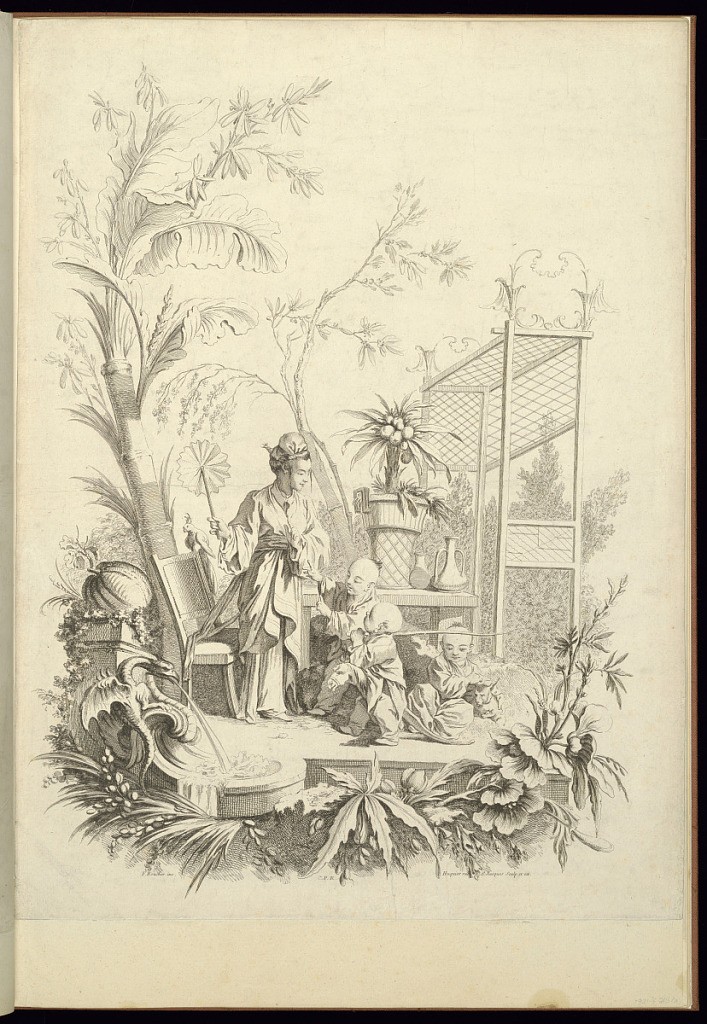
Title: Chinoiserie with Figures in a Landscape
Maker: François Boucher, French, 1703–1770
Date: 1738-1749
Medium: Etching and engraving on white laid paper
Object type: Bound print
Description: Chinoiserie scene. In a landscape, a woman stands holding a fan and looking down to her left at three children: one gestures, one rides a hobby horse, and one pets a small animal. At the front edge of the landscape is a fountain with a dragon spraying water, framed by other foliage that blurs into the background. The plate is signed.